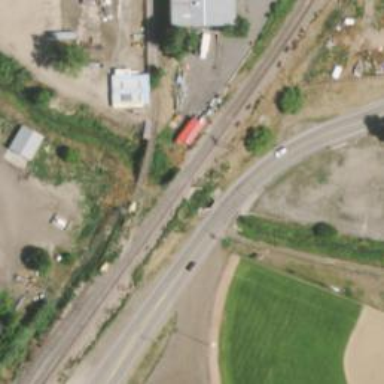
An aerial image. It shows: Railway bridge over spur service line.